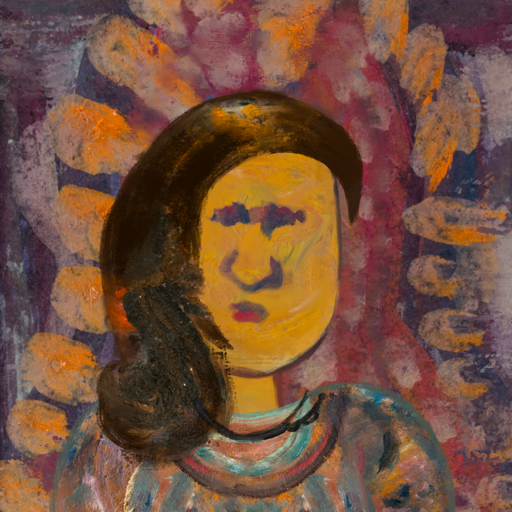
Background: Doll, Head And Neck Front: After_Raid, Face Front: In_The_Sun, Bust: Boggyland, Hair Front: Gypsy_Queen, Head Accessory: Blank, Second Necklace: Blank, Necklace: Orphan, Baby: Blank